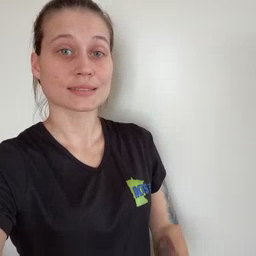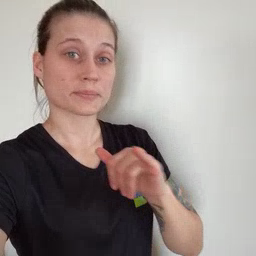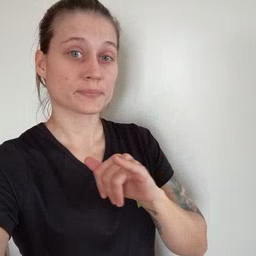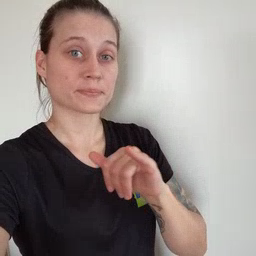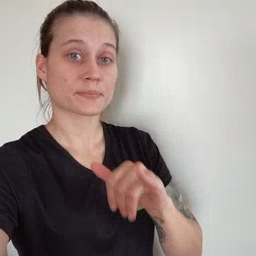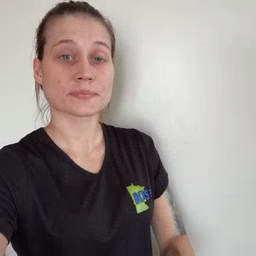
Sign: same